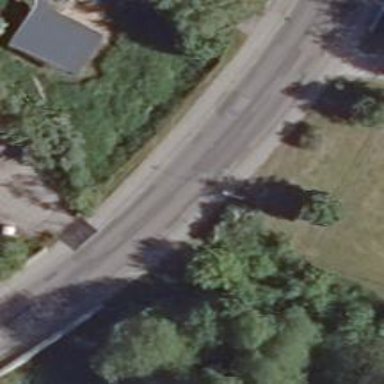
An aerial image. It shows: Primary highway with asphalt surface. There is sidewalk on the left side.